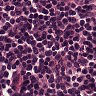
Metastatic tissue present: no